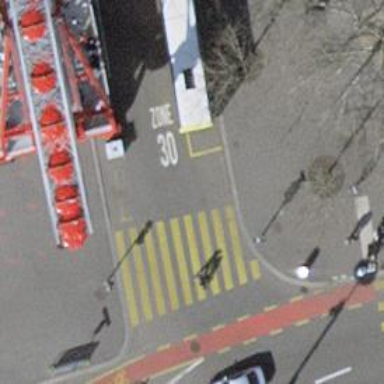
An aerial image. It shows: Kerb serving as barrier.